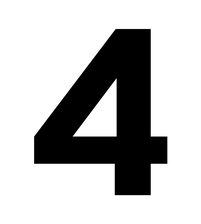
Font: InstrumentSans_Bold